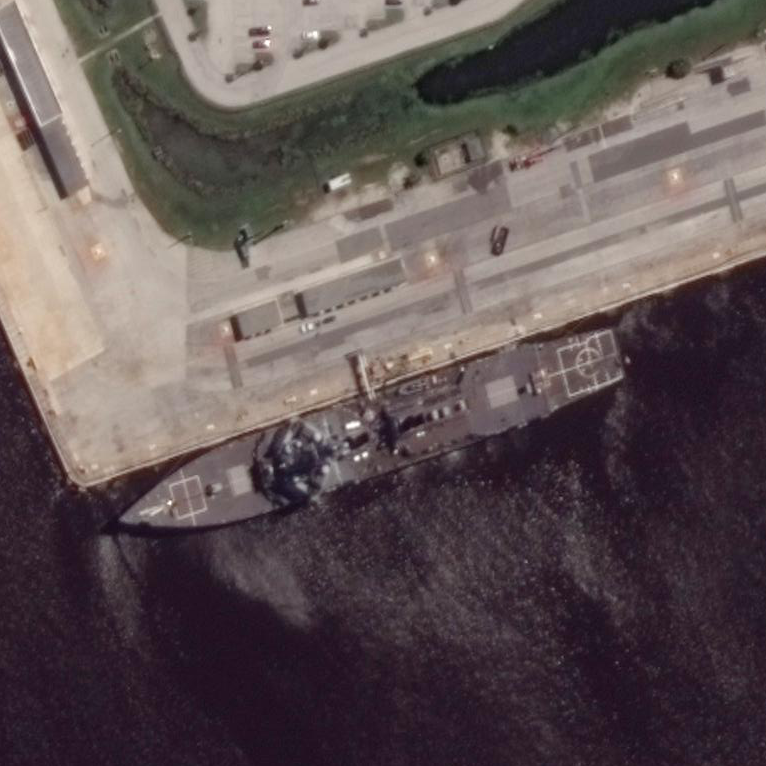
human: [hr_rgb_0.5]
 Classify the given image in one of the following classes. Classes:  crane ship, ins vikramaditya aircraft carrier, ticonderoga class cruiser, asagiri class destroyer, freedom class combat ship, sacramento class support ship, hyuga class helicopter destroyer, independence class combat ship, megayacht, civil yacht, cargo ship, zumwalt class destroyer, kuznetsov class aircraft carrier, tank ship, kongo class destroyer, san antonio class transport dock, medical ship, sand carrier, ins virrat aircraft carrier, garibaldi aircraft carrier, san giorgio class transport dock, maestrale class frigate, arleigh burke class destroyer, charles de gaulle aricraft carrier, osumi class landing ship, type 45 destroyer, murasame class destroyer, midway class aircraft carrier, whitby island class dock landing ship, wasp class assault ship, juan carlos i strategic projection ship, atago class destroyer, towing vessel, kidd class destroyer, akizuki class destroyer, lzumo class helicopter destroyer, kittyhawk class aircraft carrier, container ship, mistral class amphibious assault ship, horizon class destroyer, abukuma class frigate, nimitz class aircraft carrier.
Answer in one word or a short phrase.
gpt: Arleigh Burke class destroyer